Пружина Слинки массы $m$ в начальный момент покоится на поверхности стола. Верхний конец пружины начинают медленно поднимать, пока её нижний конец не оторвется от стола. В этот момент длина Слинки равна $L$.
Какая работа была совершена во время подъема верхнего конца пружины?
Если верхний конец Слинки отпустить (из состояния покоя), то, к удивлению, нижний конец будет неподвижен пока пружина не схлопнется полностью (см. рисунок). Какую скорость будет иметь Слинки сразу после схлопывания?
Сколько времени пружина будет падать на стол?
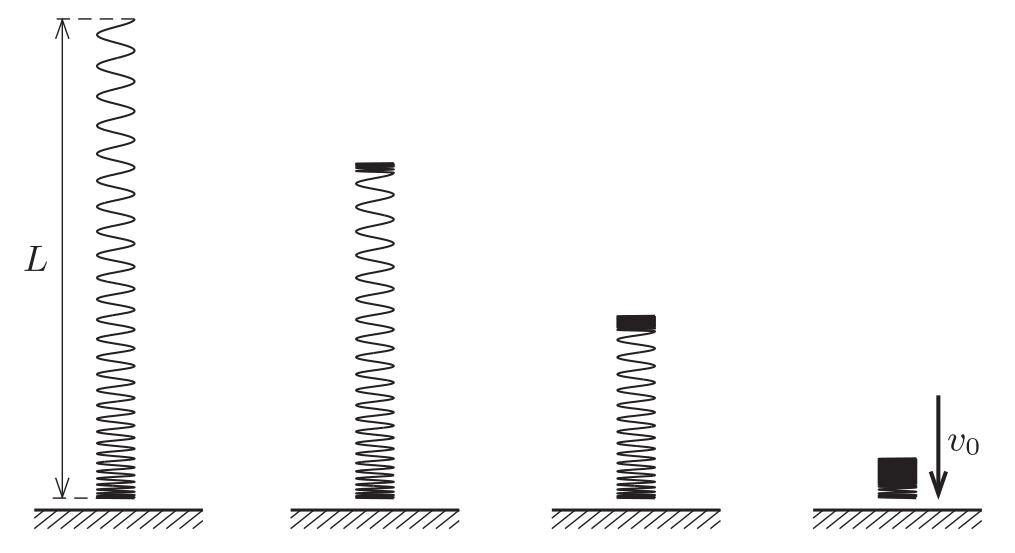
Какая работа была совершена во время подъема верхнего конца пружины?
Ответ: $A = \frac{2}{3}mgL$

Если верхний конец Слинки отпустить (из состояния покоя), то, к удивлению, нижний конец будет неподвижен пока пружина не схлопнется полностью (см. рисунок). Какую скорость будет иметь Слинки сразу после схлопывания?
Ответ: $v_0 = \sqrt{\frac{2gL}{3}}$

Сколько времени пружина будет падать на стол?
Ответ: $t = \sqrt{\frac{2L}{3g}}$
Темы:
T, ★, Механика, Динамика, Упругость, Пружина, 200 задач, Слинки